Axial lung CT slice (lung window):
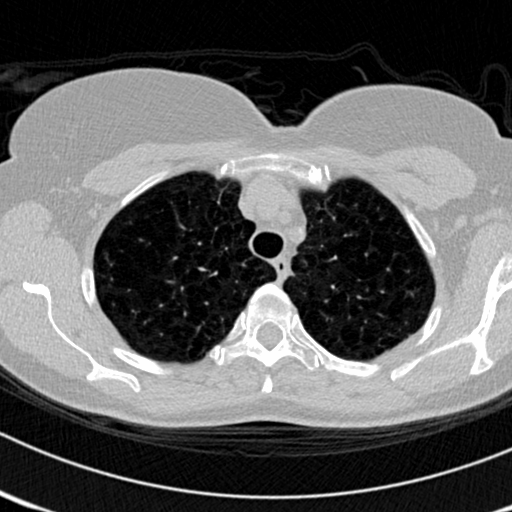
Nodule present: no